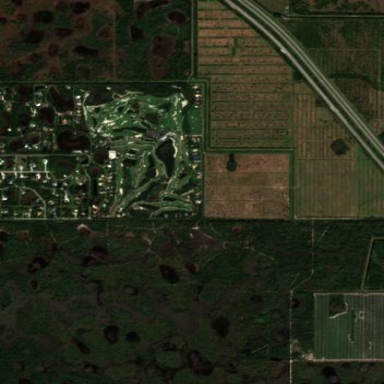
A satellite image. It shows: Golf course.